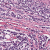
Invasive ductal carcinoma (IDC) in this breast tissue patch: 1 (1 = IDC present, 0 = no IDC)